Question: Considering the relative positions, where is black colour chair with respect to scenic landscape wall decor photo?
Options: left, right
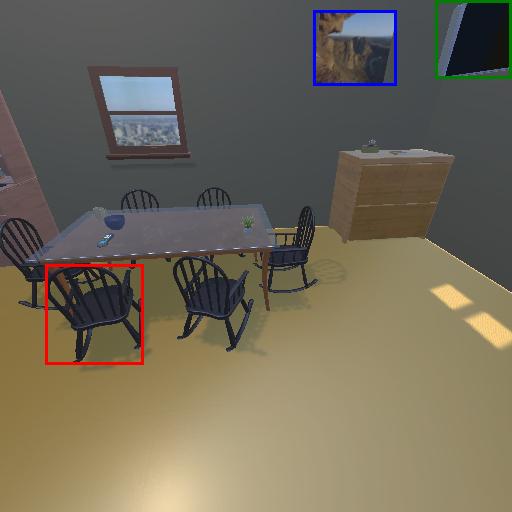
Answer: left